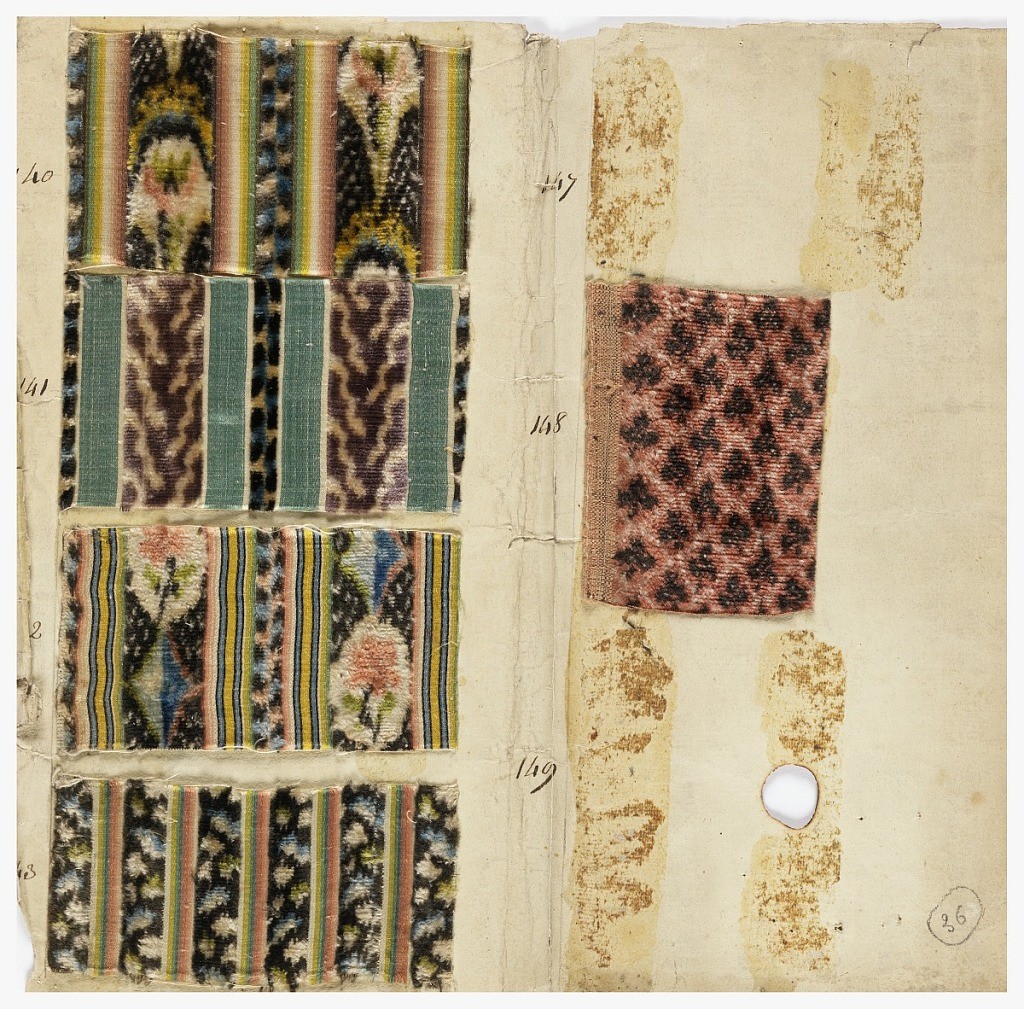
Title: Samples
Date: ca. 1850
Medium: cotton, paper Technique: warp-dyed velvet
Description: Five small manufacturer's samples of waistcoat velvets. All are done in chiné technique. Four have satin stripes.